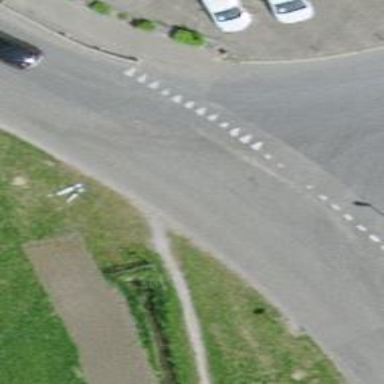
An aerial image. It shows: Uncontrolled road crossing.